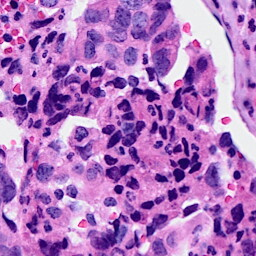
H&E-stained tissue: Breast